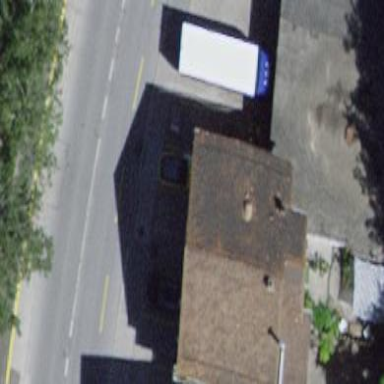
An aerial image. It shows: Industrial building with gabled roof.